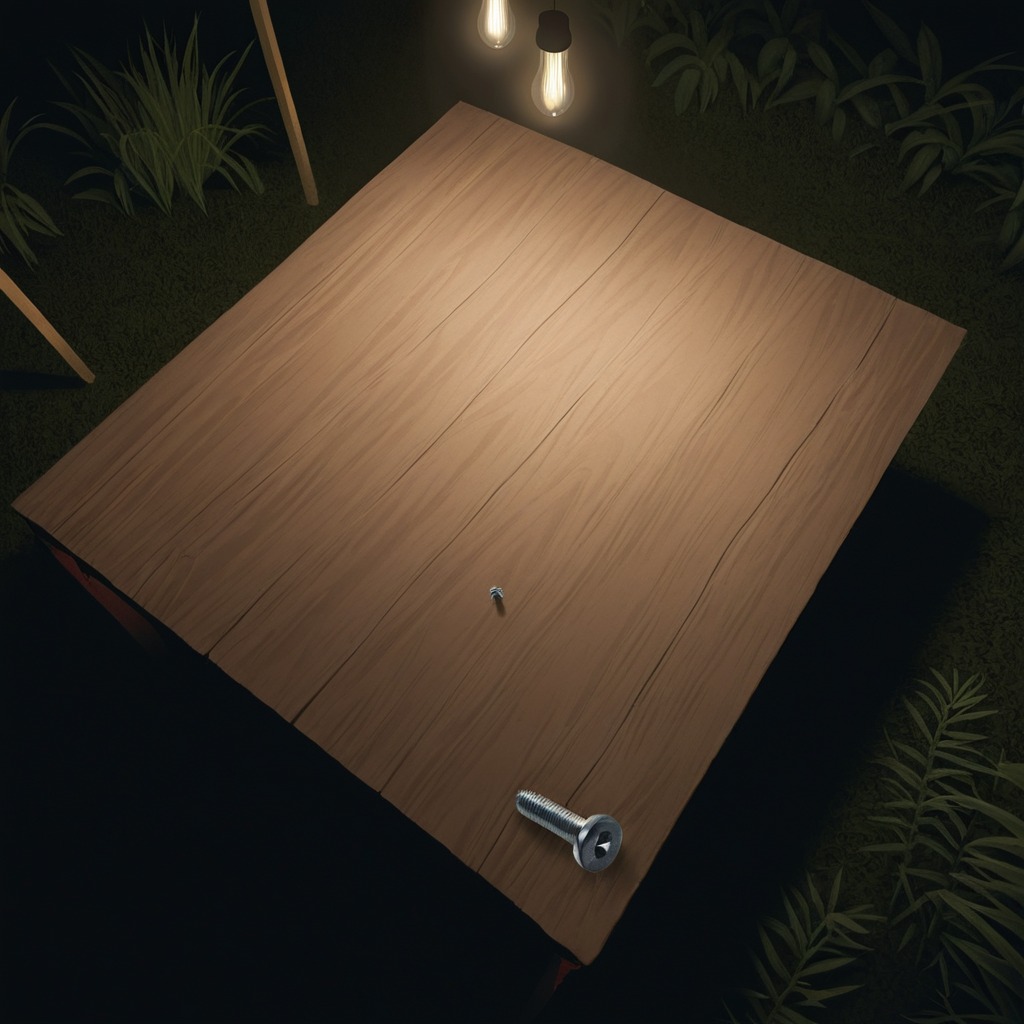
A metal screw lies on the wooden table inside a jungle field workshop tent at night.